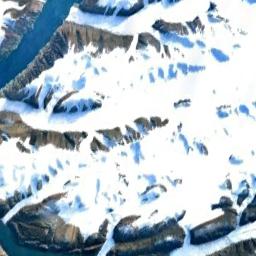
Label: snowberg